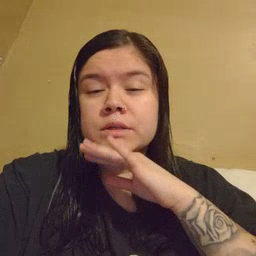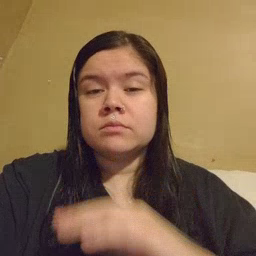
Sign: dirty